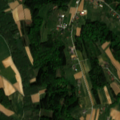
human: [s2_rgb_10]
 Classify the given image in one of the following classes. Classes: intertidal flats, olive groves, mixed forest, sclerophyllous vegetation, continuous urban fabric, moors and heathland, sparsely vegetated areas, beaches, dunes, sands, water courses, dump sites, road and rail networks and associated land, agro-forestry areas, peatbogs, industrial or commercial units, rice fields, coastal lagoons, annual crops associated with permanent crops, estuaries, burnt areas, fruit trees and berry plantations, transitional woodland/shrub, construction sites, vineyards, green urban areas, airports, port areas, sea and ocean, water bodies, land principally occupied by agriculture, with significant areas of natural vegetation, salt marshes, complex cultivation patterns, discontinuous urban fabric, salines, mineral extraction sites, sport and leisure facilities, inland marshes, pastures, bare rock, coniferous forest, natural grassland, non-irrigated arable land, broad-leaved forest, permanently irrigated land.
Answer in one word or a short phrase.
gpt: complex cultivation patterns, land principally occupied by agriculture, with significant areas of natural vegetation, broad-leaved forest, mixed forest